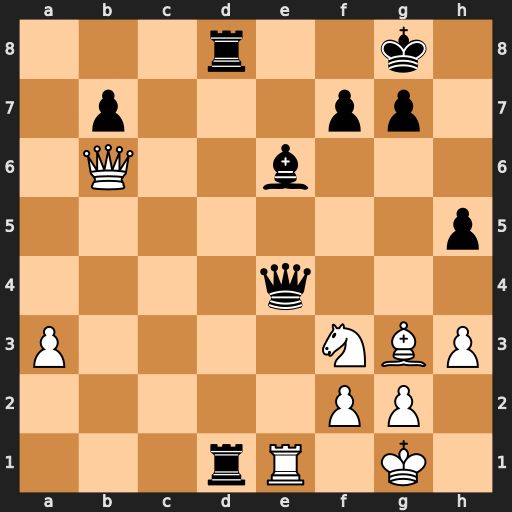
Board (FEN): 3r2k1/1p3pp1/1Q2b3/7p/4q3/P4NBP/5PP1/3rR1K1
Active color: w
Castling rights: -
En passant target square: -
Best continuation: Qxd8+ Rxd8 Rxe4